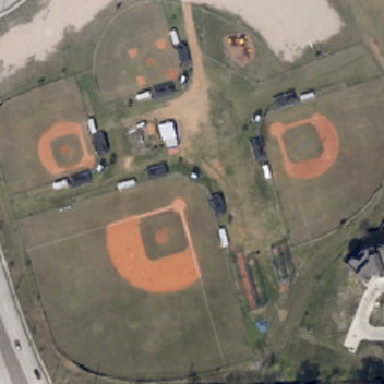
There are four baseball fields of different size .